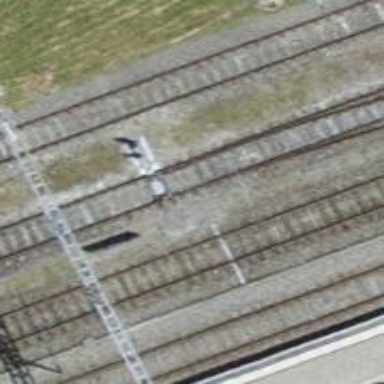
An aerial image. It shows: Railway yard with one track.